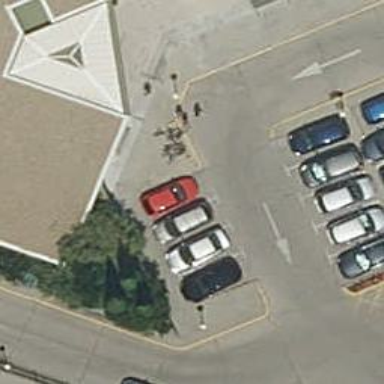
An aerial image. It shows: Bicycle parking facility.